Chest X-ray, PA view. Patient: 44 years old, sex M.
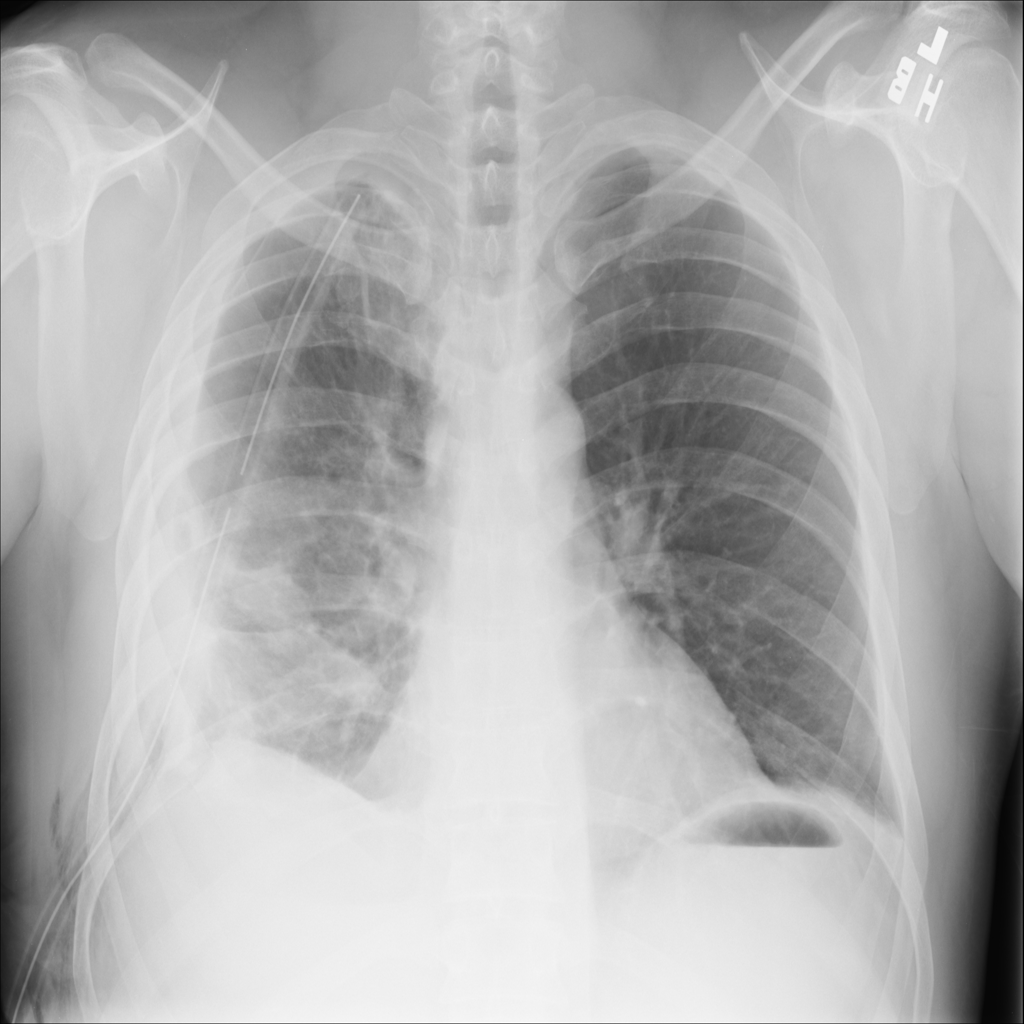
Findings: Atelectasis, Emphysema, Infiltration, Pneumothorax